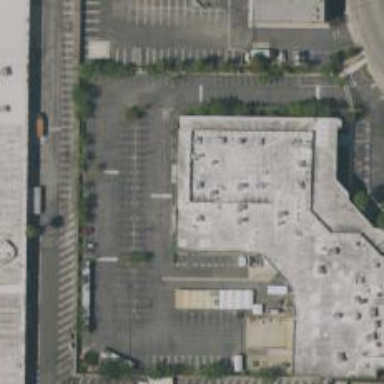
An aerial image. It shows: Commercial building.